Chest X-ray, PA view. Patient: 28 years old, sex M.
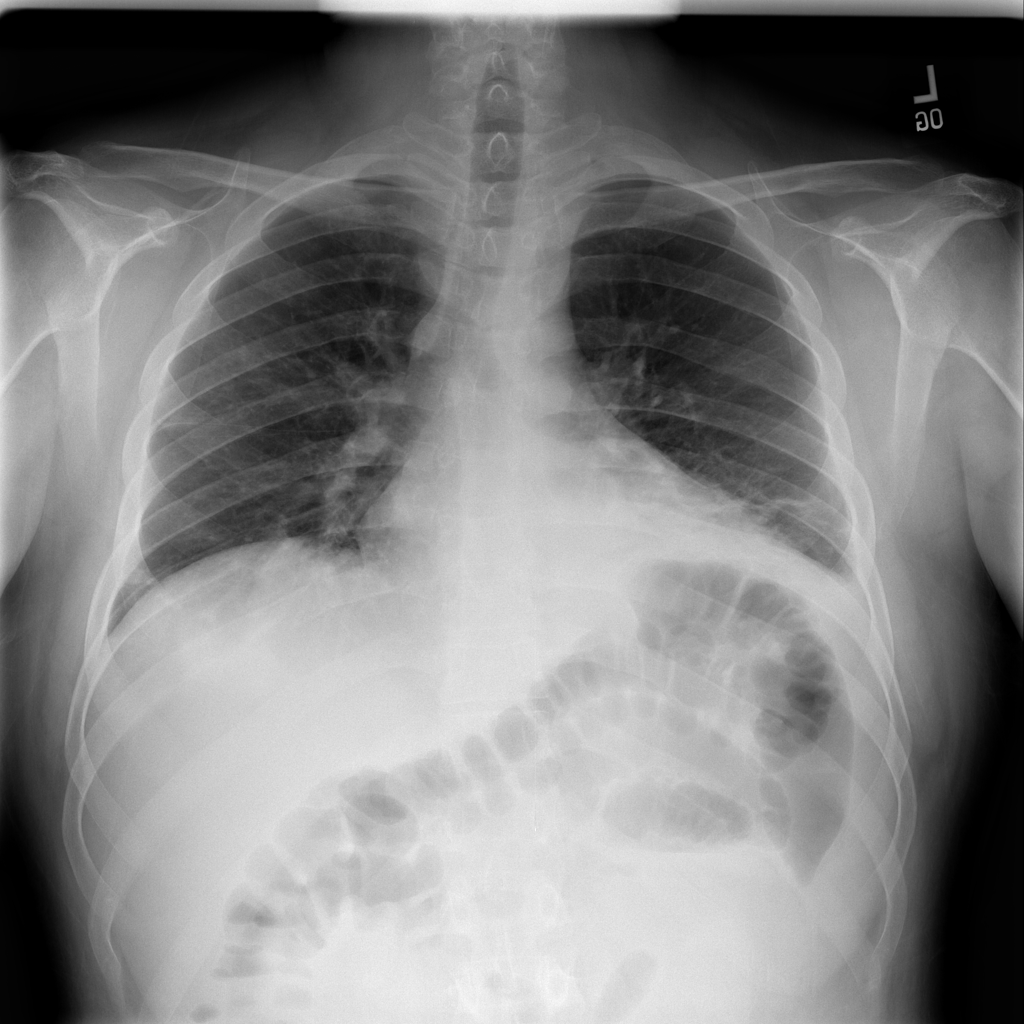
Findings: No Finding